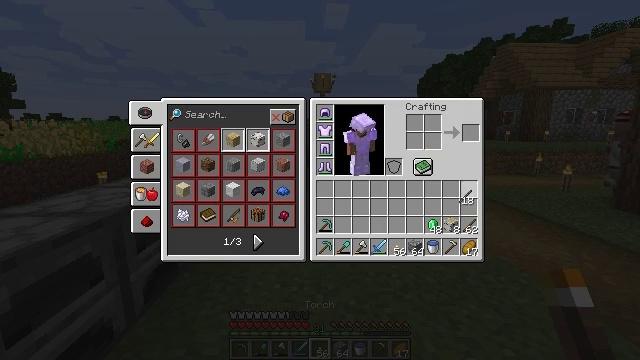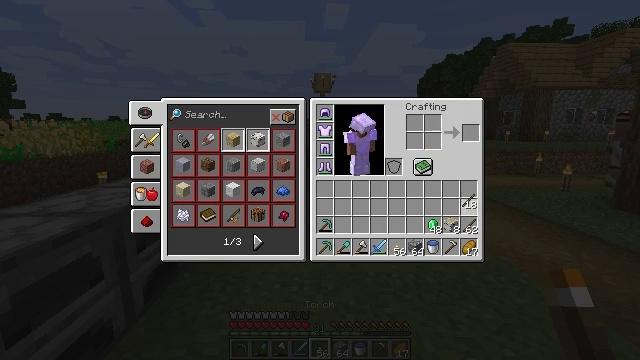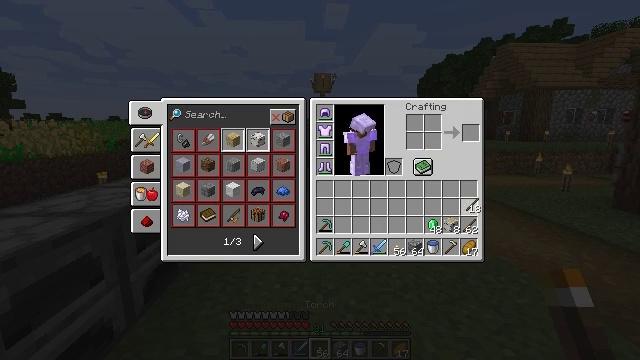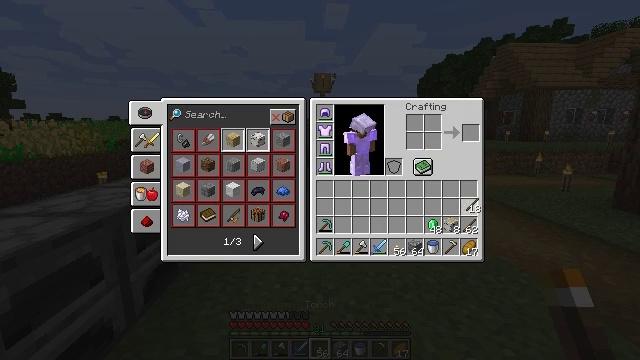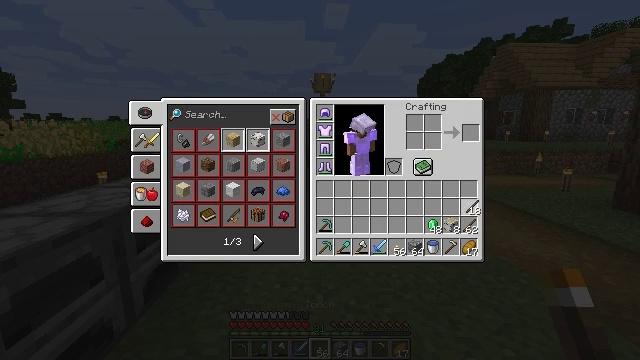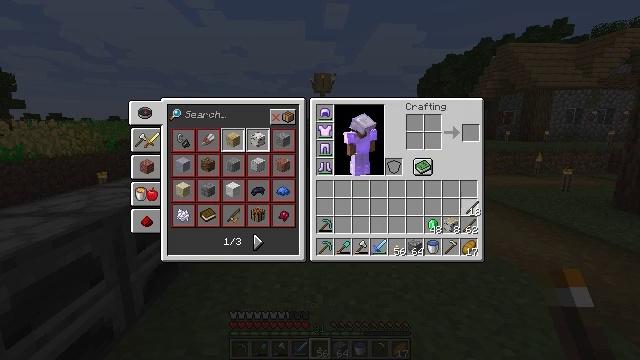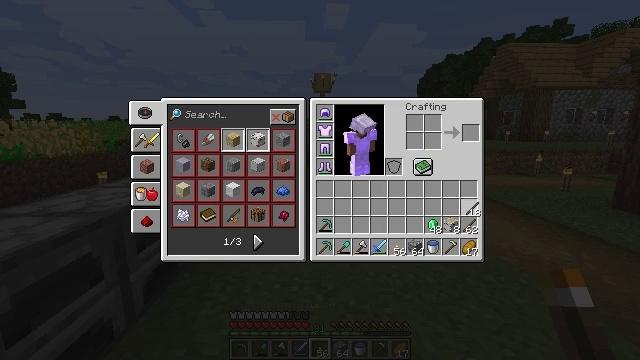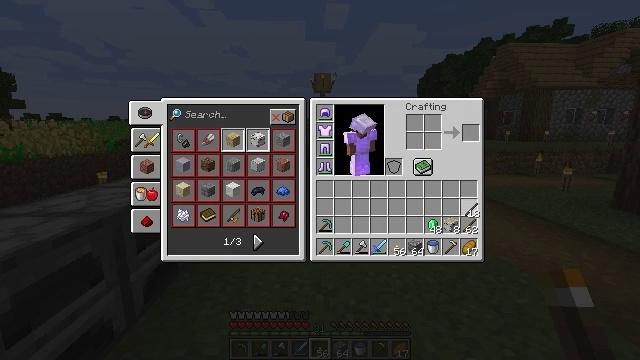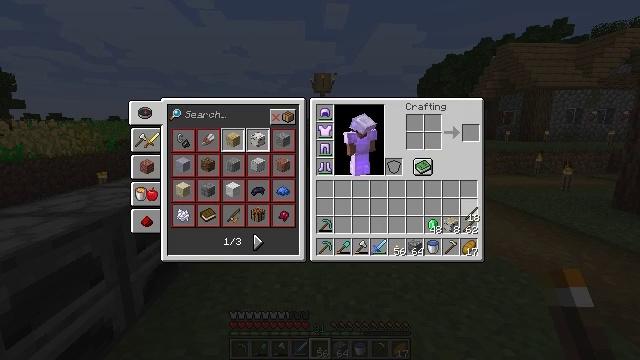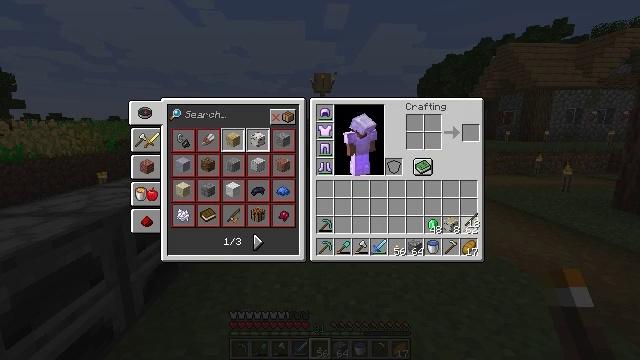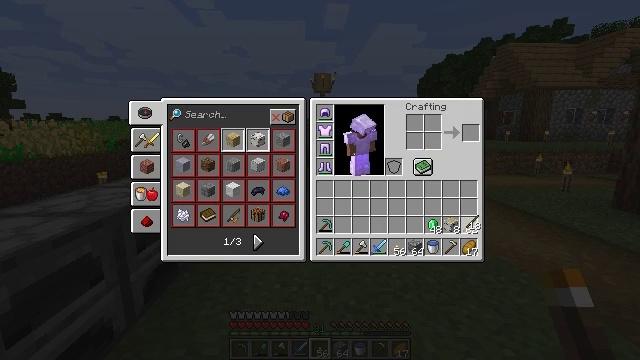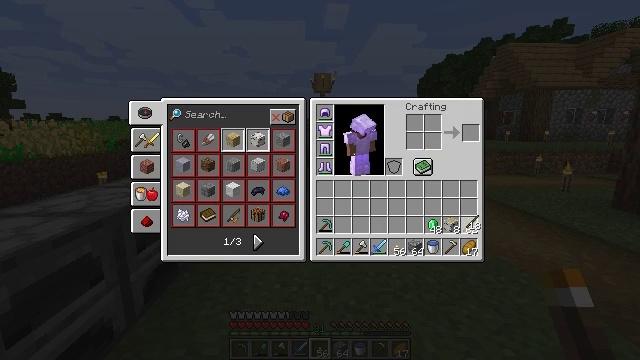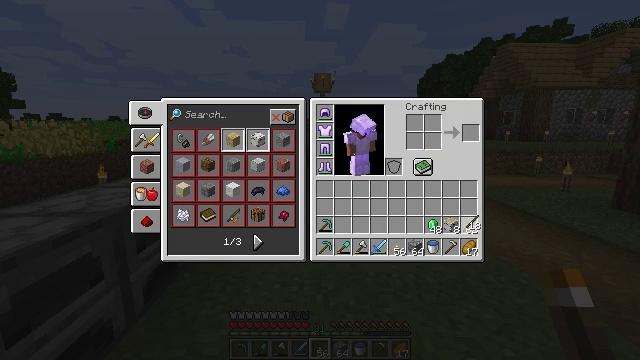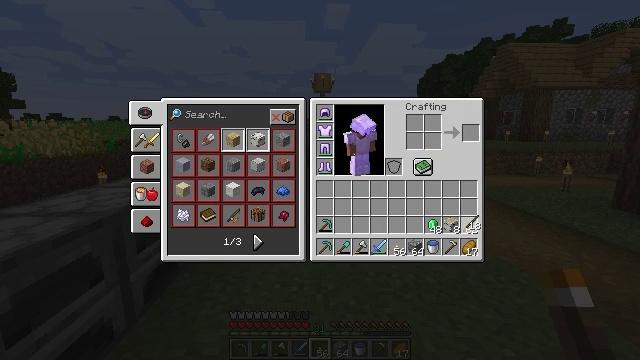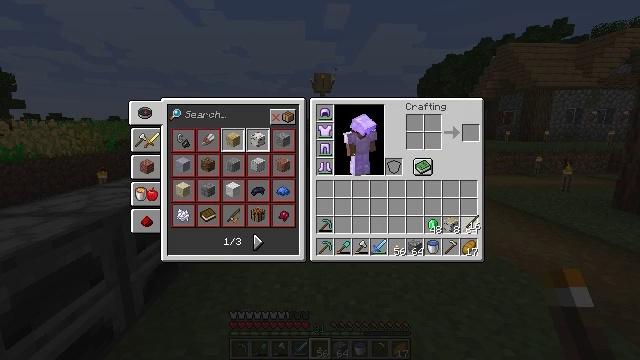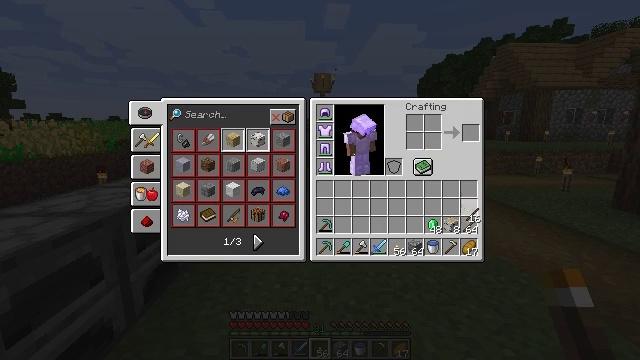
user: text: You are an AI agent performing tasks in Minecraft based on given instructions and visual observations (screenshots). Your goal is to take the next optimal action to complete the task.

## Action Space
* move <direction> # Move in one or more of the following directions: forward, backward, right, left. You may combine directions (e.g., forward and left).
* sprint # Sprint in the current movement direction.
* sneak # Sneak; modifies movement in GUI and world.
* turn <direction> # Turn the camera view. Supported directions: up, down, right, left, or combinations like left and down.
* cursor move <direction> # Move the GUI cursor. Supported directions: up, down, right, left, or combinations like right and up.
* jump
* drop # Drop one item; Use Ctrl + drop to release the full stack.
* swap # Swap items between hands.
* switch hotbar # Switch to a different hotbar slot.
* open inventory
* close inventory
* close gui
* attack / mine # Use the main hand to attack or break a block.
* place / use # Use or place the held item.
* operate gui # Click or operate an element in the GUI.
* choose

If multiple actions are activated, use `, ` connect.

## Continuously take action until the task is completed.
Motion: motion action
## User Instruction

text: Break the sugar cane.
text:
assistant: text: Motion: no_op
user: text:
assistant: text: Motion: no_op
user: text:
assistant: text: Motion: no_op
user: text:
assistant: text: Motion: no_op
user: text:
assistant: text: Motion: no_op
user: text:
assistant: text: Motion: no_op
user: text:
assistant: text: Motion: no_op
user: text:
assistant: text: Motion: no_op
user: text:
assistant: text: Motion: no_op
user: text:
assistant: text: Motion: no_op
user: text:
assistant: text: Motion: operate gui
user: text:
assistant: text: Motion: operate gui
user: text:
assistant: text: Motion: operate gui
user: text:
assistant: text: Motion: no_op
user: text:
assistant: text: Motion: no_op
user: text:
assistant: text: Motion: cursor move up
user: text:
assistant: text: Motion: no_op
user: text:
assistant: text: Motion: operate gui
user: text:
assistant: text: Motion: operate gui
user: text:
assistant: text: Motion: operate gui
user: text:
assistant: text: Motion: operate gui
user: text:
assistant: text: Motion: no_op
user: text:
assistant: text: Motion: no_op
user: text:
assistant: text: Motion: no_op
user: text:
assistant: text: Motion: no_op
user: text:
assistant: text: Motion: no_op
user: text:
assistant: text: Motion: no_op
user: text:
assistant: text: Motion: no_op
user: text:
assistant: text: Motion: close gui
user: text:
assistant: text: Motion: turn left